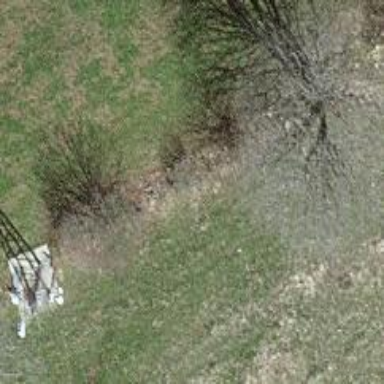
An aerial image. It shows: Wall made of dry stone.